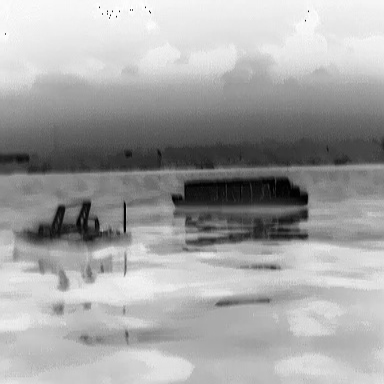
There is a canoe in the infrared image.